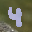
Label: 4